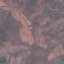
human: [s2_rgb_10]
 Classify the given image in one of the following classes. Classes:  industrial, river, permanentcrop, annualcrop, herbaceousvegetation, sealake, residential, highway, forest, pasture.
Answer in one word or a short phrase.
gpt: HerbaceousVegetation